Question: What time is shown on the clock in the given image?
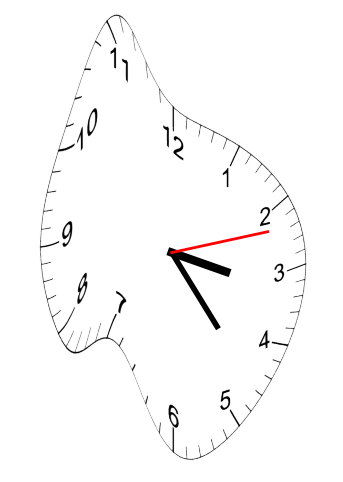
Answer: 03:23:12